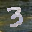
Label: 3